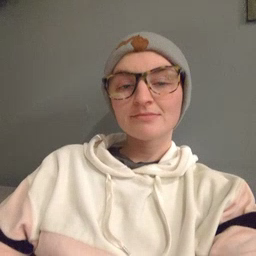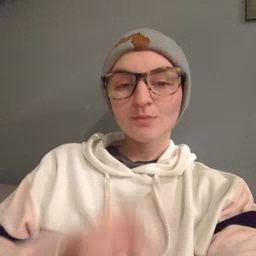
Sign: bird